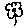
Label: flower